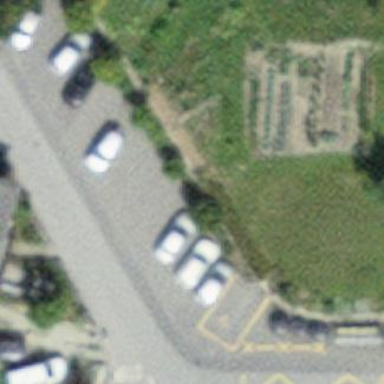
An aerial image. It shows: Parking area with surface.